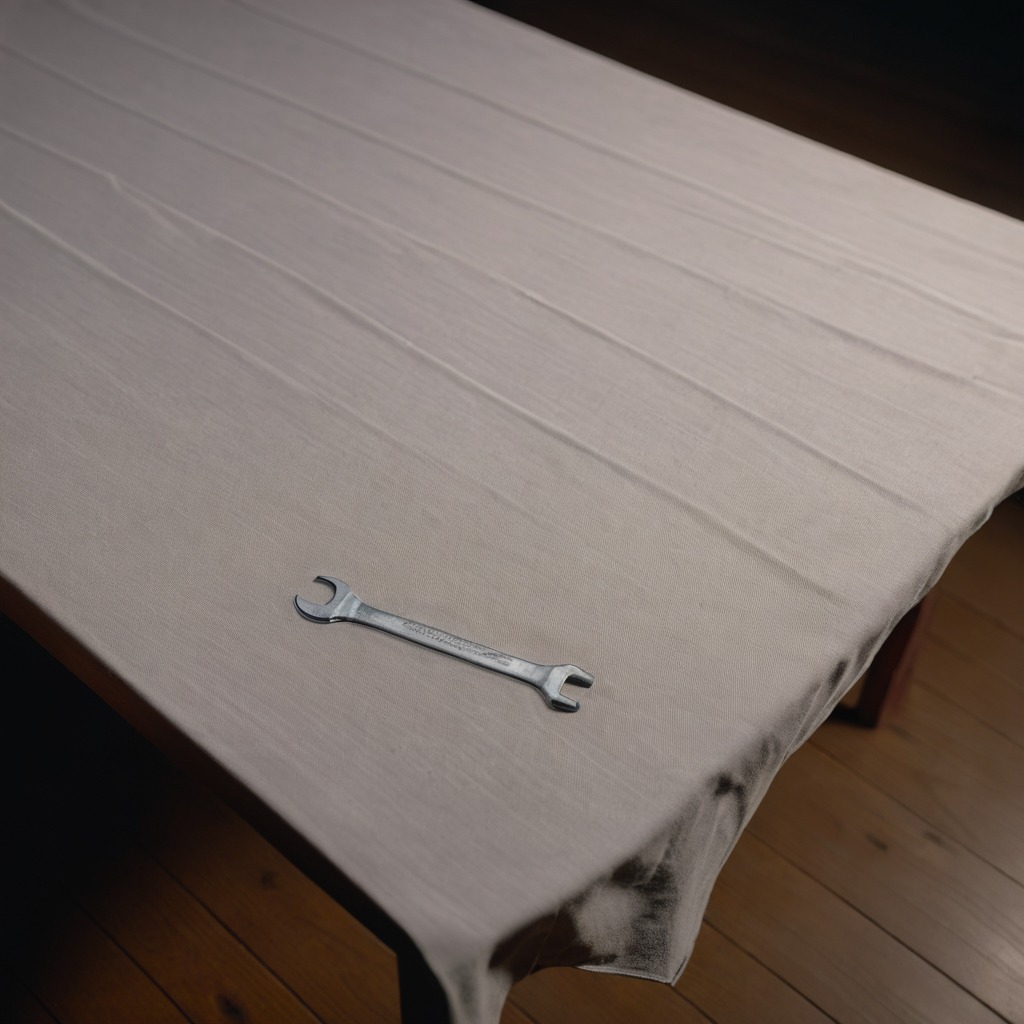
An wrench lies on a wooden table inside a workshop at night.